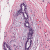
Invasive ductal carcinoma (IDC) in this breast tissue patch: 0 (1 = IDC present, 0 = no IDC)